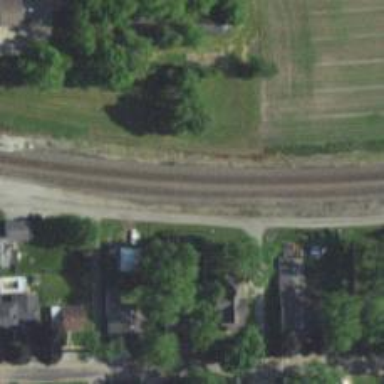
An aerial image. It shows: Railway siding with rails.